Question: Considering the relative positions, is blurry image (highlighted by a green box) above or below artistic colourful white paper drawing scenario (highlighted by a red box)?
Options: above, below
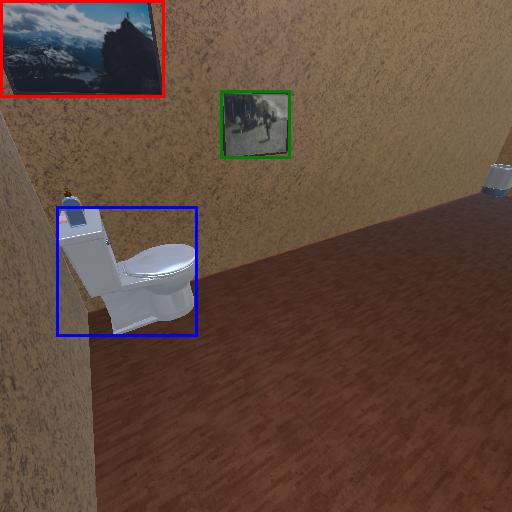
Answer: above